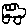
Label: car